Field crop: maize
Growth stage: 1
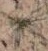
Species: salsola